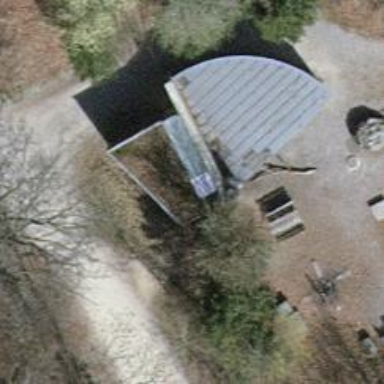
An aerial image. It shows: BBQ amenity with grate.